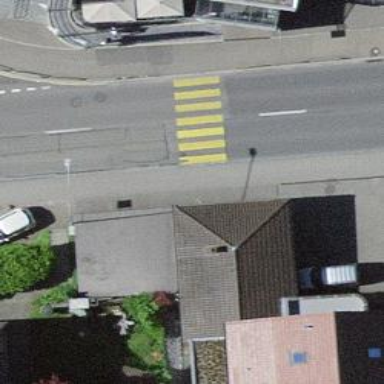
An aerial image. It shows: Uncontrolled zebra crossing on the road.